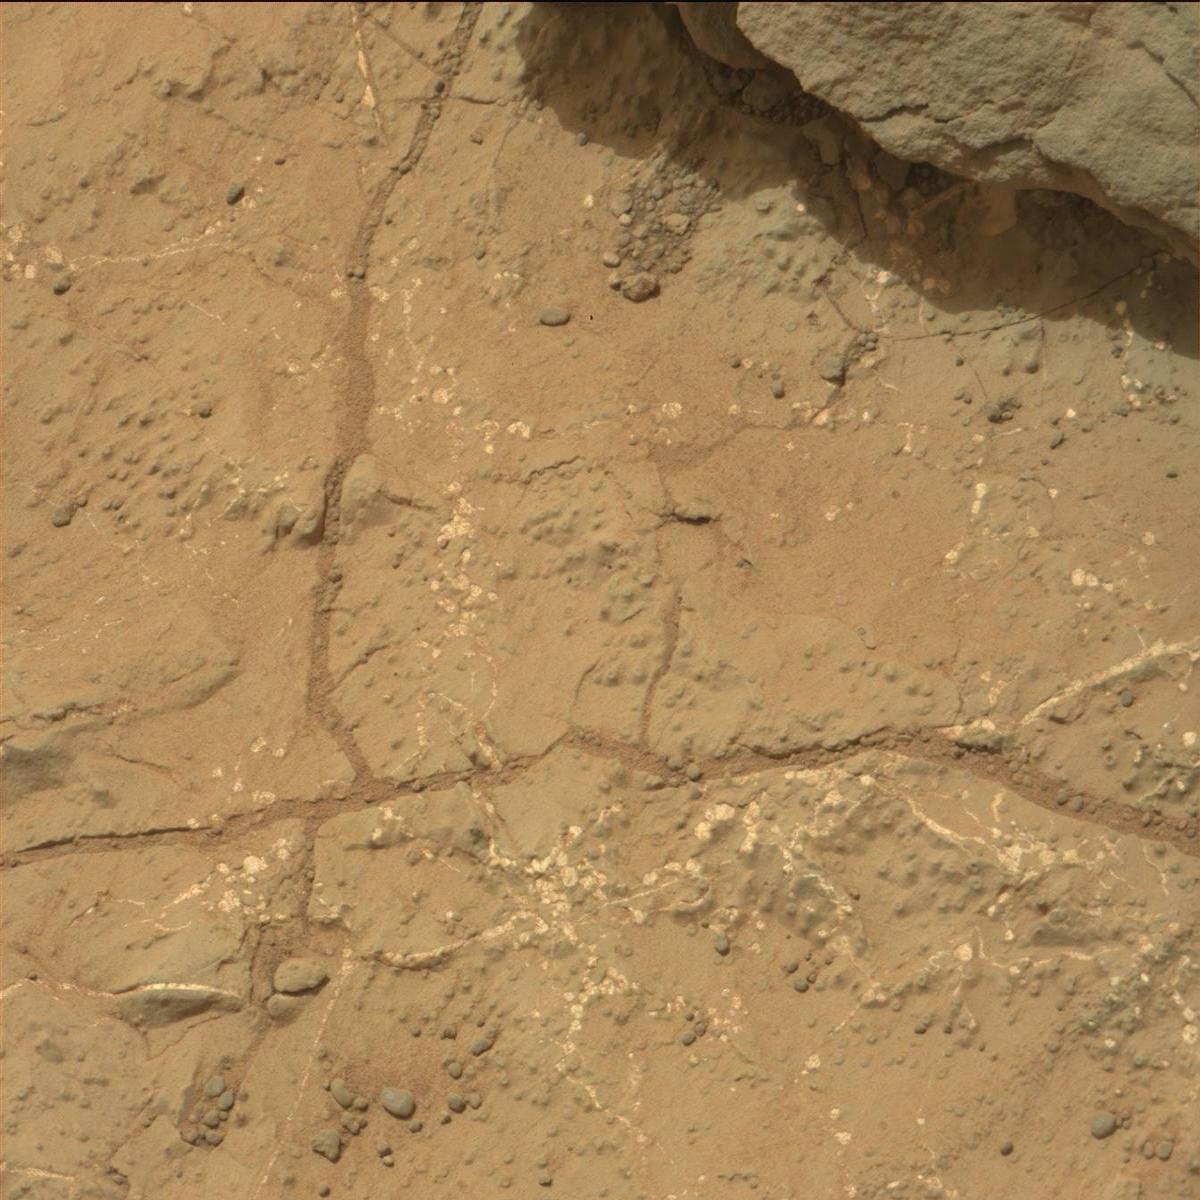
Terrain classes present: Bedrock, Rock, Sand / Soil